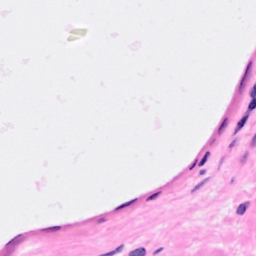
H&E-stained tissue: Breast